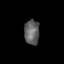
Tissue: skin
Cell type: Epithelial cells
Senescence score: 0.2354
Nuclear area (px): 369
Mean DAPI intensity: 96.412